Aerial crown-view tile of a tropical tree (Barro Colorado Island, Panama), acquired 20241112:
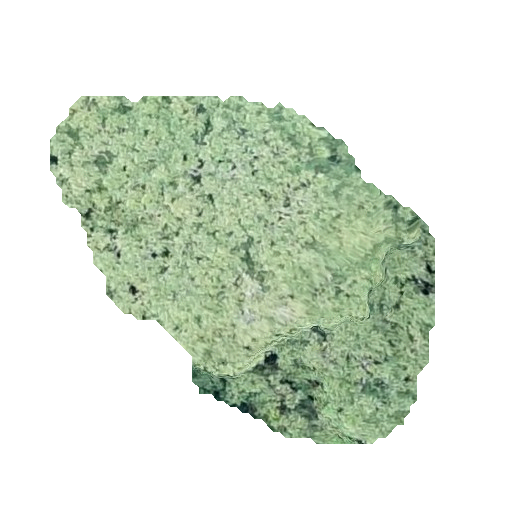
Species: Tabebuia rosea
GBIF accepted scientific name: Tabebuia rosea
Crown area: 143.4 m²